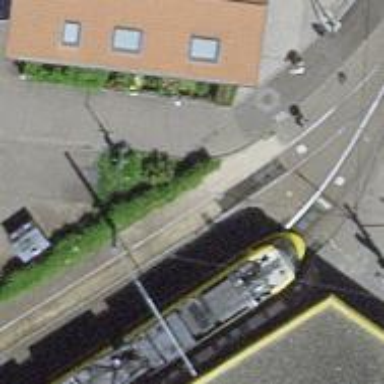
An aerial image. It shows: Tram stop with public transport connection.